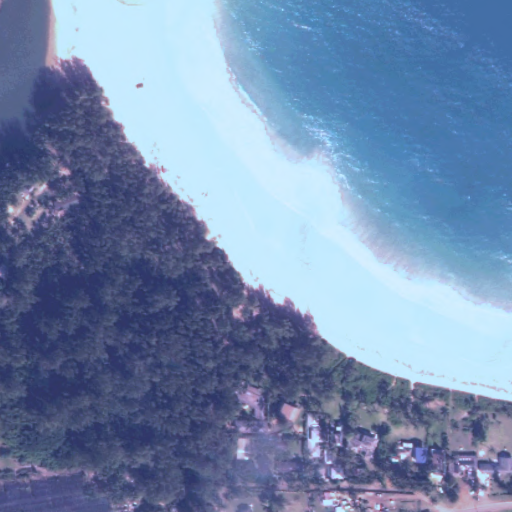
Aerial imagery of beach in Hawaii named Anahola Beach containing only unknown